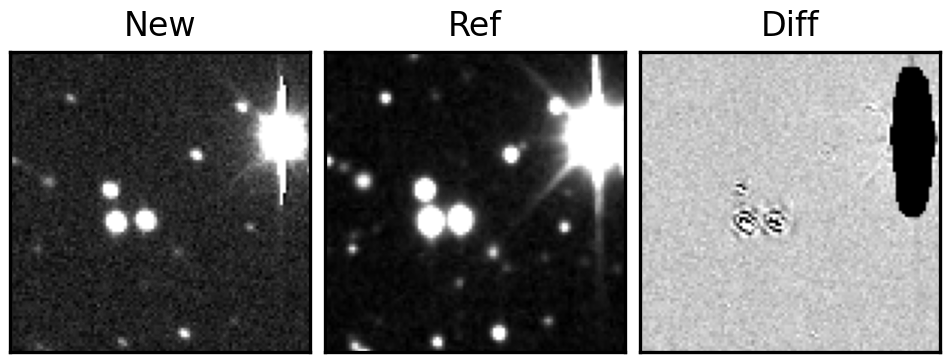
Label: bogus